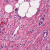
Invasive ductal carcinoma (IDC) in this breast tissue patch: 0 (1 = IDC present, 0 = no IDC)